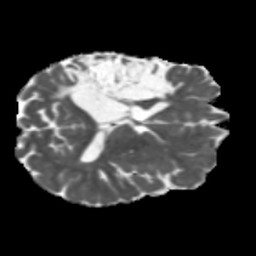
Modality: MD
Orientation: axial
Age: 41
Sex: male
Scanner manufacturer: siemens
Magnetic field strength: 3 T
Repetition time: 5.47 s
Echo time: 0.0854 s